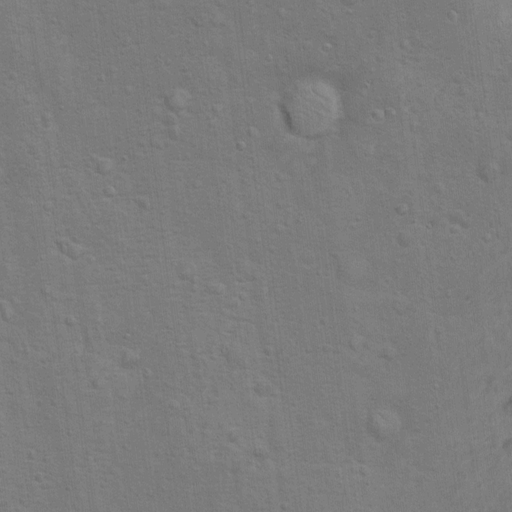
Classes present: Background